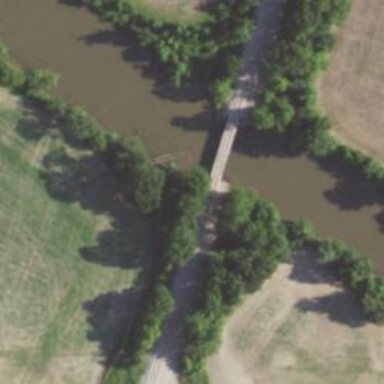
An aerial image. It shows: Railway bridge.